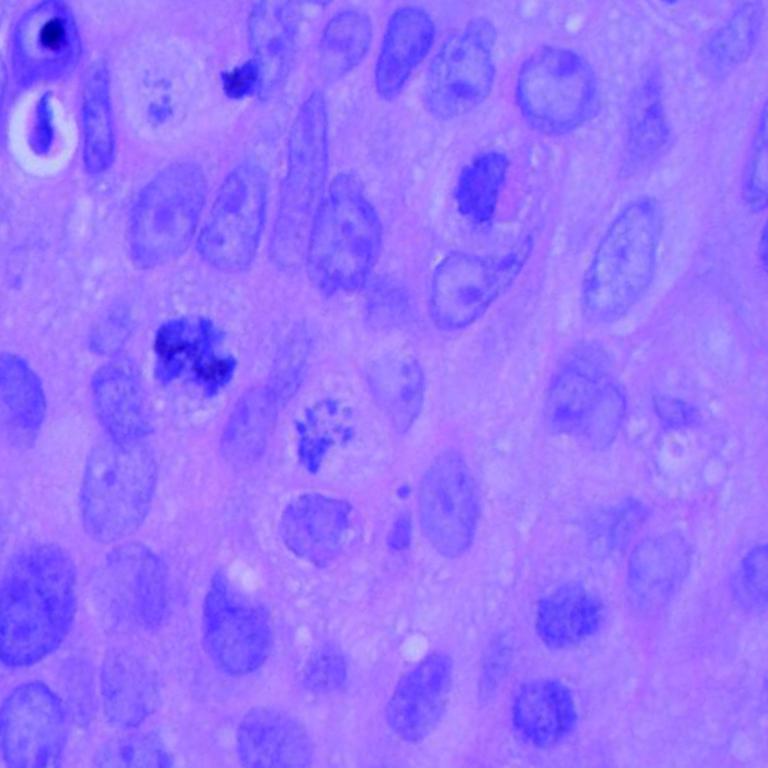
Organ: lung
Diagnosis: squamous carcinomas